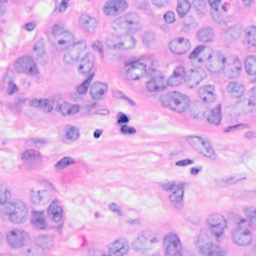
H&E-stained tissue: Breast